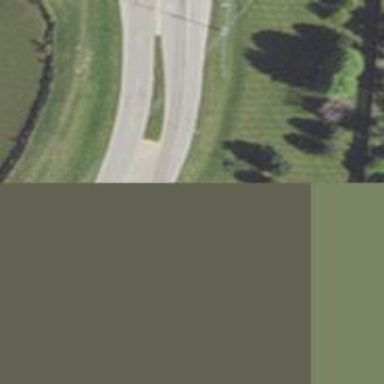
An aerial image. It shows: Tertiary road.